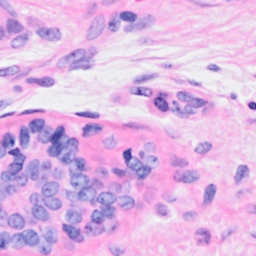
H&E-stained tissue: Breast